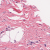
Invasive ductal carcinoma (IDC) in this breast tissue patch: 1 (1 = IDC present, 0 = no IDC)